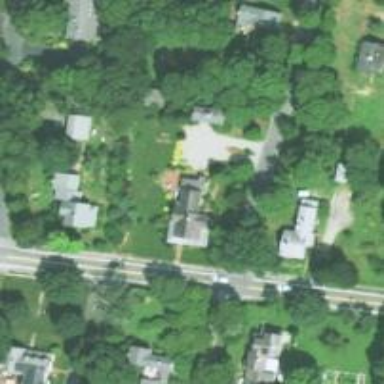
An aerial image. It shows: Driveway leading to service road.